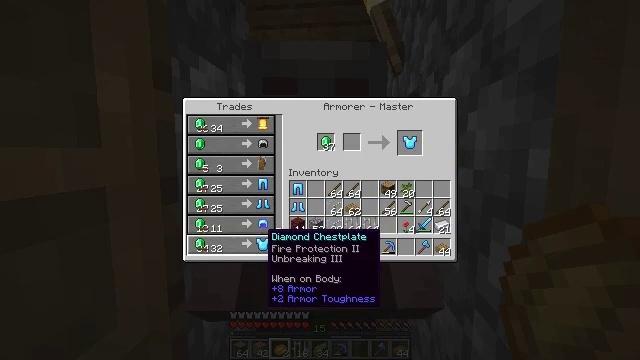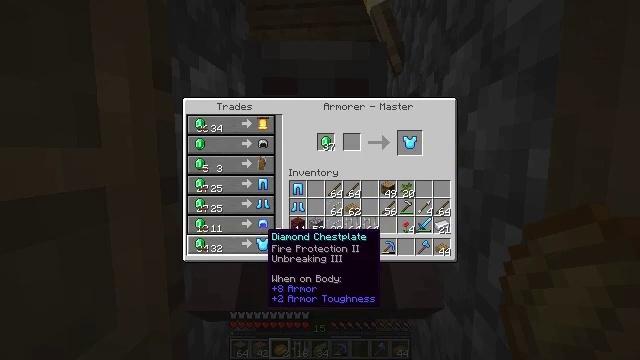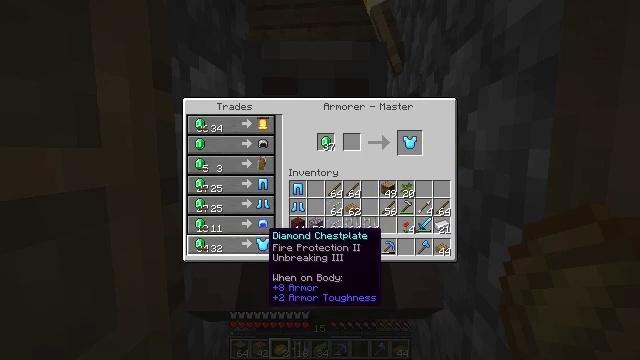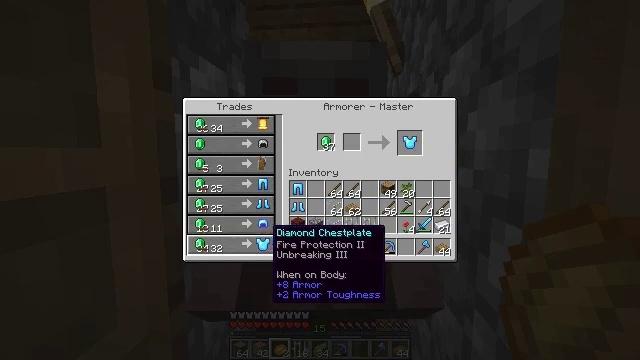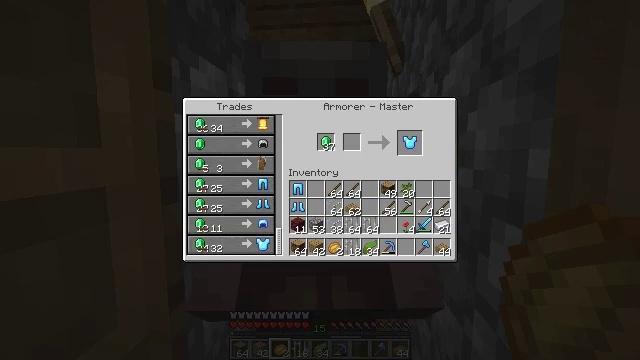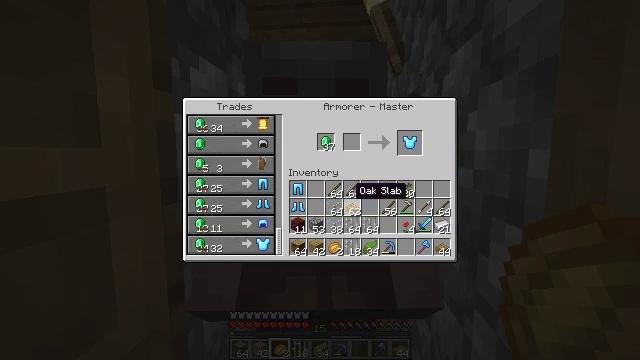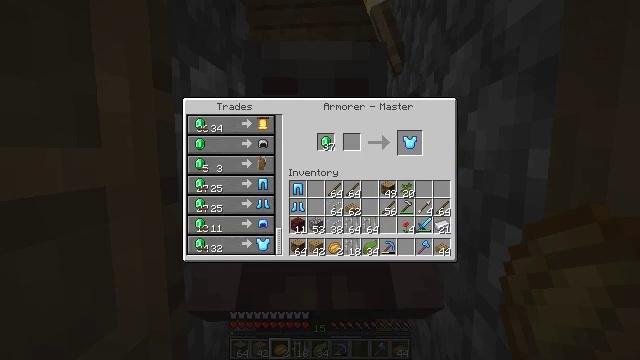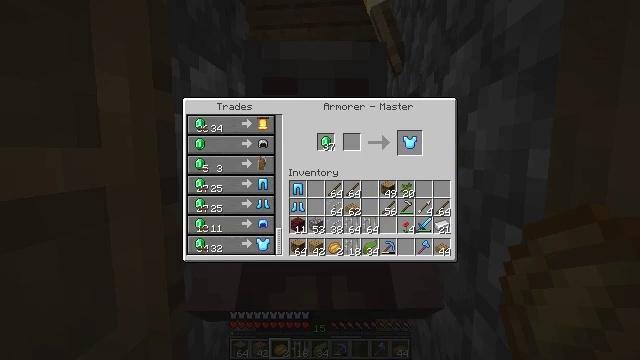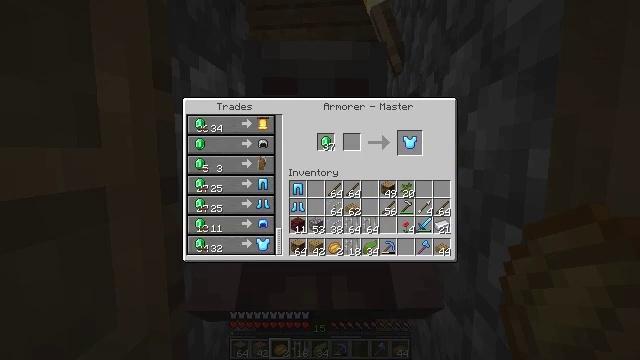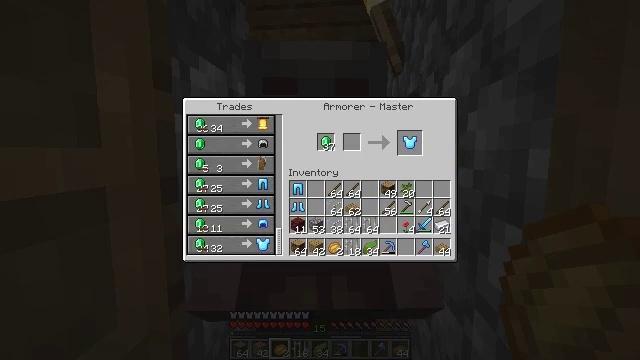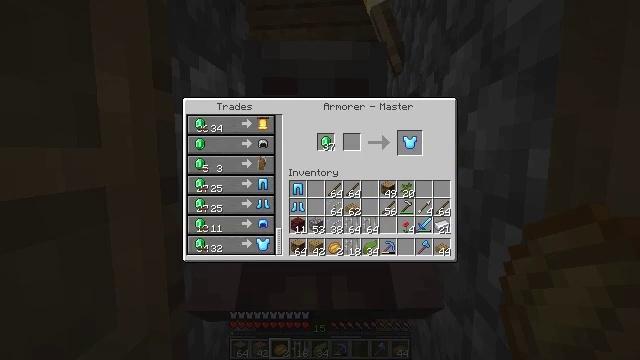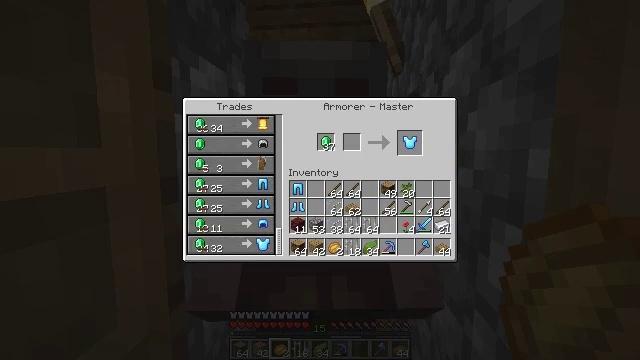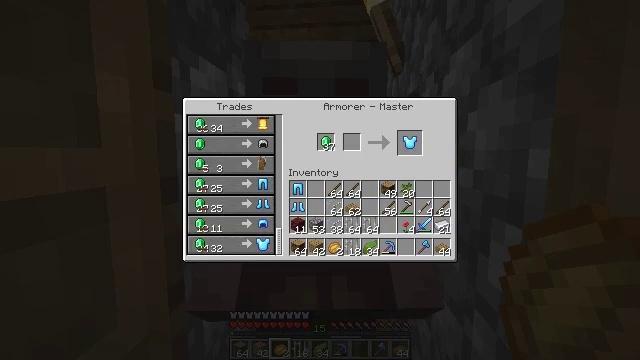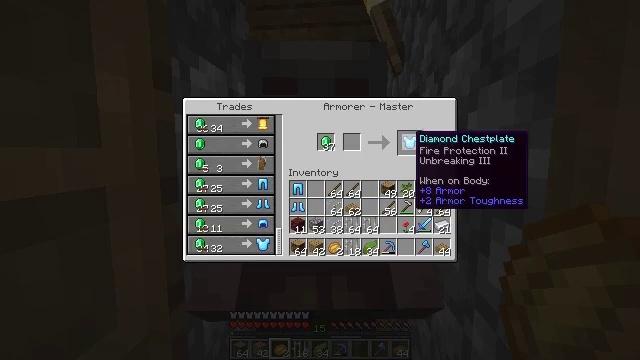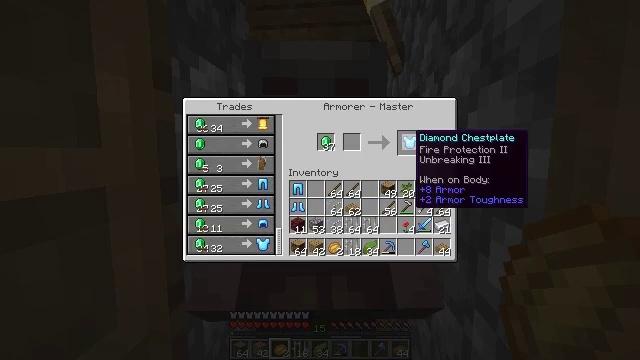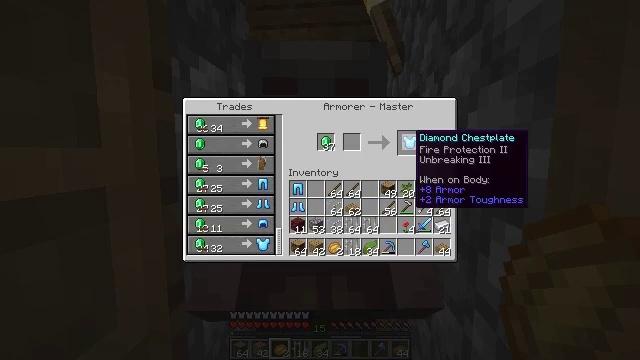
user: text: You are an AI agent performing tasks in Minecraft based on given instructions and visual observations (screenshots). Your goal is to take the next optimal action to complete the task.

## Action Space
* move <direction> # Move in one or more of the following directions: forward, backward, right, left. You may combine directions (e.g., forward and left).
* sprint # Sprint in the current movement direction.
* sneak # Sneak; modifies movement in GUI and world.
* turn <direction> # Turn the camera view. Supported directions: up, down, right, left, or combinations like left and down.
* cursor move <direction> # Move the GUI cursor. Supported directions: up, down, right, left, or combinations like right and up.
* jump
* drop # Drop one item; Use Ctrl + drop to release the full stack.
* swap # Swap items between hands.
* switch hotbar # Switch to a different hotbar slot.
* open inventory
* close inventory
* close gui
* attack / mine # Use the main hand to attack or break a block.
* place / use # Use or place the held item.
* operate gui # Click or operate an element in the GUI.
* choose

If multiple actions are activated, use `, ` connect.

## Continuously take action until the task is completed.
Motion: motion action
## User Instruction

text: Make a diamond chestplate in the crafting table.
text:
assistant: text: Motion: no_op
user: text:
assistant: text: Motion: no_op
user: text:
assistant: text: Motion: no_op
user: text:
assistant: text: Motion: cursor move right and up
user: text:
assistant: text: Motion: cursor move right and up
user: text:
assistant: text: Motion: cursor move right and up
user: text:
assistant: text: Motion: cursor move up
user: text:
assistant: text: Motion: no_op
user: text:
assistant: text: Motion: no_op
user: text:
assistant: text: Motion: no_op
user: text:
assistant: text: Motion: no_op
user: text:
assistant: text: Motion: no_op
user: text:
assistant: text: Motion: no_op
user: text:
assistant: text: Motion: no_op
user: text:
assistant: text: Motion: no_op
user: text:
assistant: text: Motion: no_op
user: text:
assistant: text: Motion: no_op
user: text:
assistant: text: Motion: no_op
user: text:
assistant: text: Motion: operate gui
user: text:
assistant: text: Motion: operate gui
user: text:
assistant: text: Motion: cursor move left, operate gui
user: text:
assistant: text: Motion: cursor move left and down
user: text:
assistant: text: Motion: cursor move left and down
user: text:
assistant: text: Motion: no_op